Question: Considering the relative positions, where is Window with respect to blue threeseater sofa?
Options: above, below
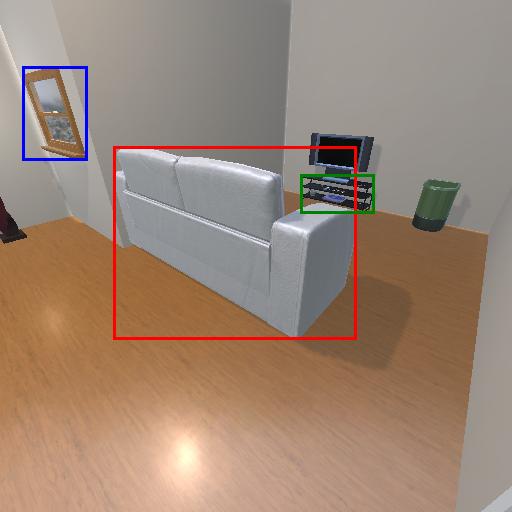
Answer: above